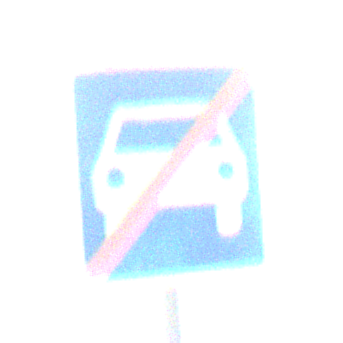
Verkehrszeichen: EndeKraftfahrstrasse
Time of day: SunriseSunset
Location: Outdoor (Nature)
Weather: PartlyCloudy
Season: NotSpecified
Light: Natural